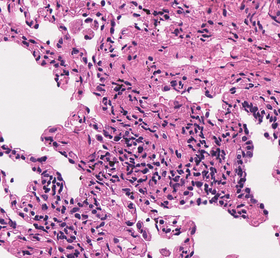
Tumor epithelial tissue: no
Tumor-associated stroma tissue: no
Normal tissue: yes